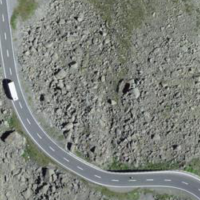
EUNIS habitat code: 31
Species observed at this site:
Anthus spinoletta